Question: I will be getting a JSON response from a server
'''
var imagesdata =
{
"images": [
{
"image": "JSON_images/popcorn.jpg",
"name": "Popcorn"
},
{
"name": "Ice creams",
"image": "JSON_images/icecream_cup.jpg"
},
{
"name": "Snacks & Corn",
"image": "JSON_images/puff_egg.jpg"
},
{
"image": "JSON_images/thumsup_can.jpg",
"name": "Soft Drinks"
}
]
}
for (var i = 0; i < imagesdata.images.length; i++) {
var imagename = imagesdata.images[i].image;
var name = imagesdata.images[i].name;
callImage(imagename, name);
}
function callImage(imagename, name) {
var divhtml = $('<div class="item">');
divhtml.append('<i><img class = "imgclss" id="' + name + '" src="' + imagename + '" alt=""/></i>');
divhtml.append('</div>');
}
'''
With the above JSON Data i am showing the images dynmaically on the User Interface as shown below and the User Interface looks this way

My question is that in case a particular image is not found under the JSON_images , ??
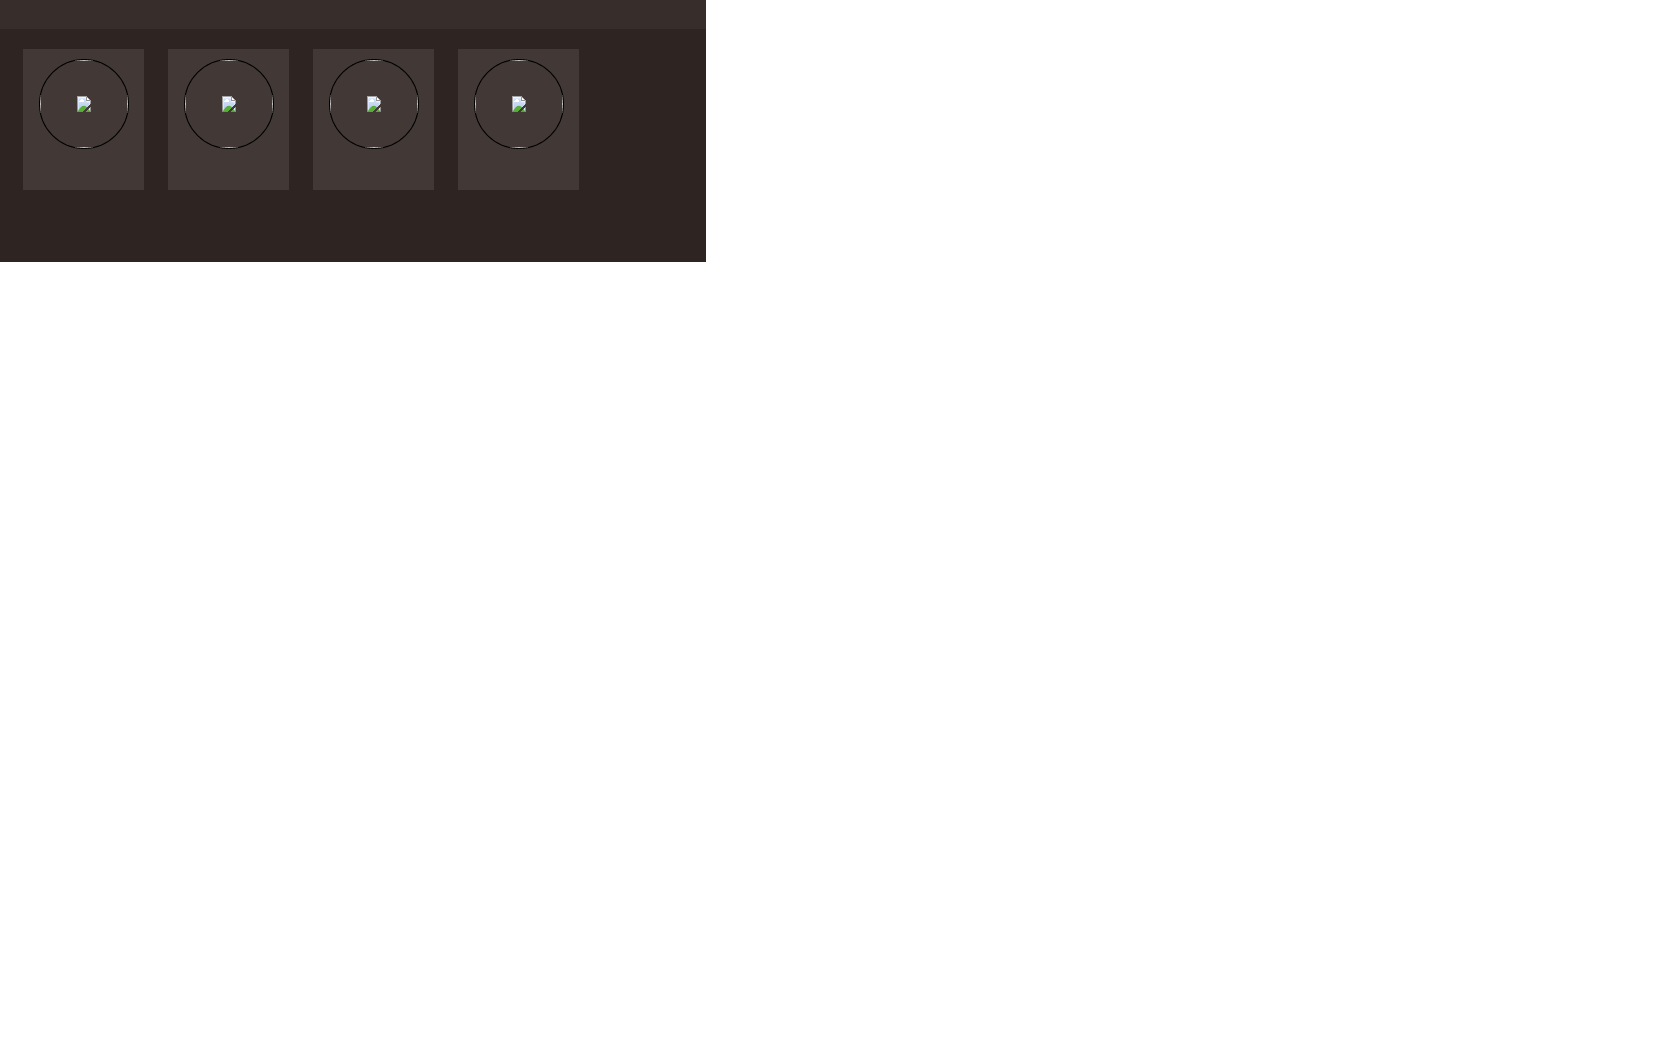
Answer: I mean if your using jquery, you can do either one, find the one which has an error and replace it with an missing image or hide it.
'''
// Replace source
$('img').error(function(){
$(this).attr('src', 'missing.png');
});
'''
or
'''
// Or, hide them
$("img").error(function(){
$(this).hide();
});
'''
---
JSFIDDLE EXAMPLE: <URL>